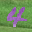
Label: 4